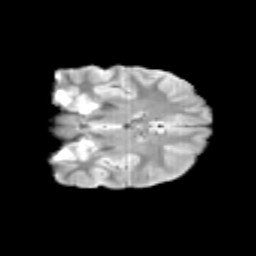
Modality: T2w
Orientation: coronal
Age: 14
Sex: female
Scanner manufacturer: siemens
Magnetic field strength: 3 T
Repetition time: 3.8 s
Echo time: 0.07 s